Question: Firstly I coded my application using .Net Framework 4.5 in Win 7 system. When I realize <URL> I downgraded version to 4. But when I install my application any Win XP Sp3 system and try to run it, I get below error message. I checked all projects value from window and they already set as

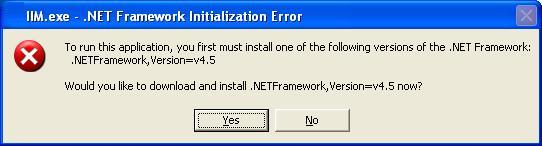
Answer: Eventually I found the cause of the problem! I have set all projects "" value as 4.0, but like
'''
<supportedRuntime version="v4.0" sku=".NETFramework,Version=v4.5" />
'''
I found required value <URL> and changed definition like
'''
<supportedRuntime version="v4.0" sku=".NETFramework,Version=v4.0,Profile=Client" />
'''
Now, it works seamlessly on Win XP Sp3.